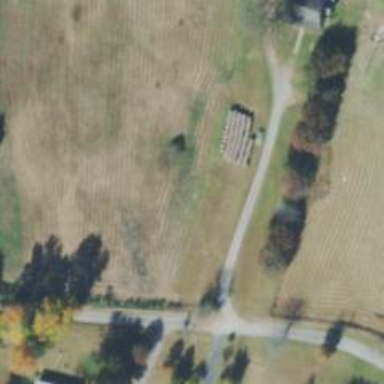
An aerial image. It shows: Driveway leading to service road.